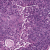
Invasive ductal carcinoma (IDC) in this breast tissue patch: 0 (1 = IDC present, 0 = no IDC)